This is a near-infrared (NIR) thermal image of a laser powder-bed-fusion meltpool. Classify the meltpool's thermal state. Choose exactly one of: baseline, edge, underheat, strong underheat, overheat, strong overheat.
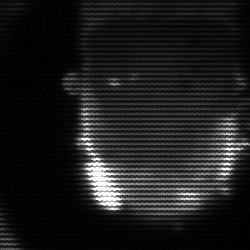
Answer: baseline